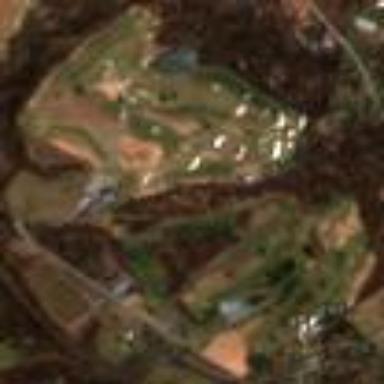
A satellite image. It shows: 18-hole golf course.